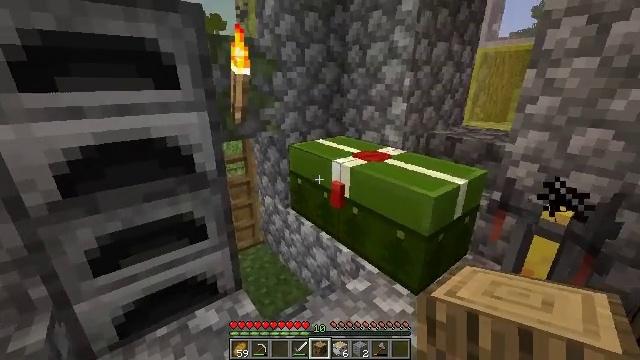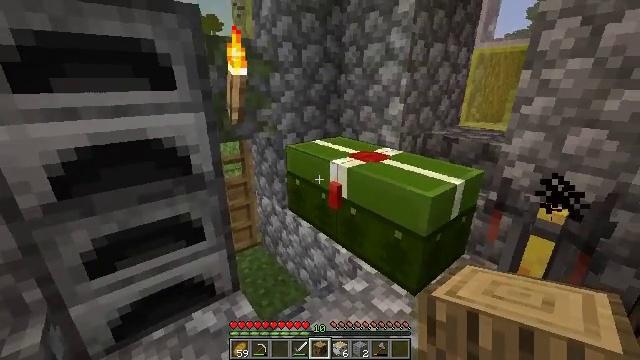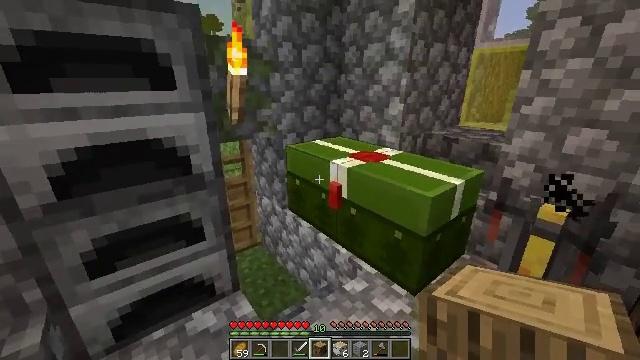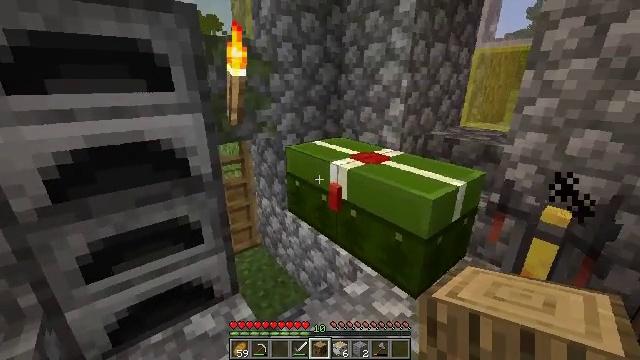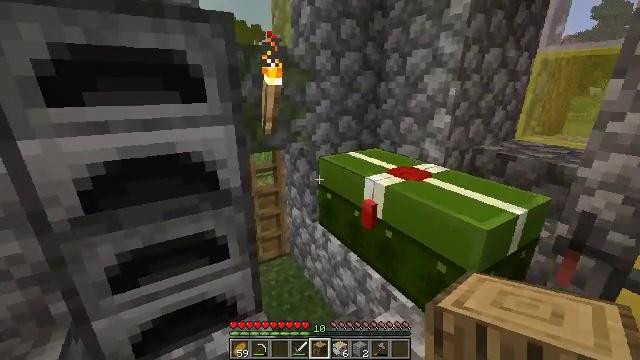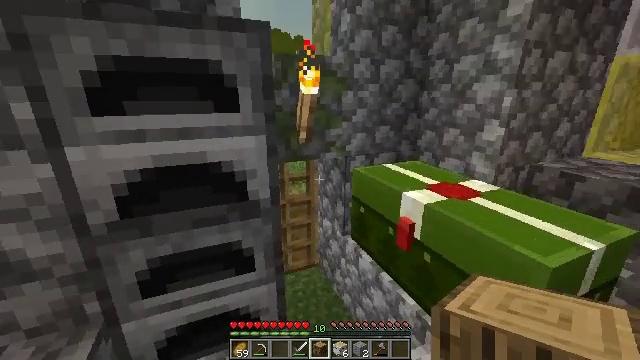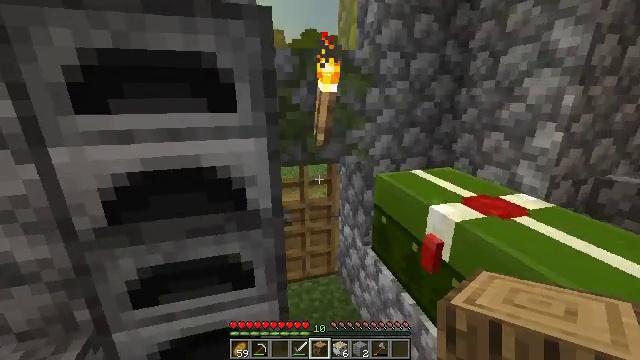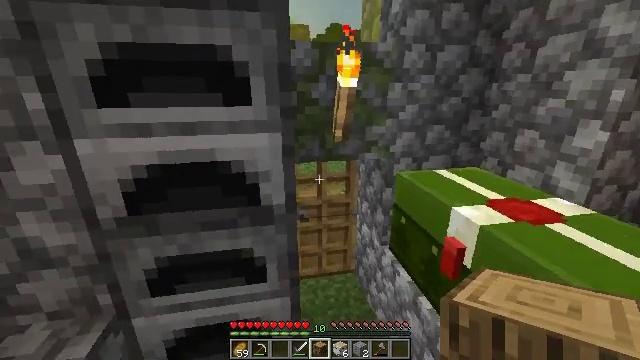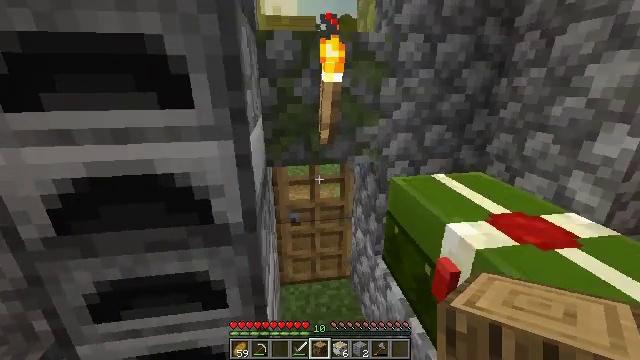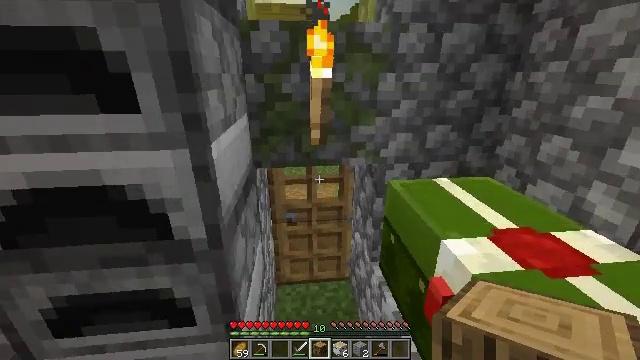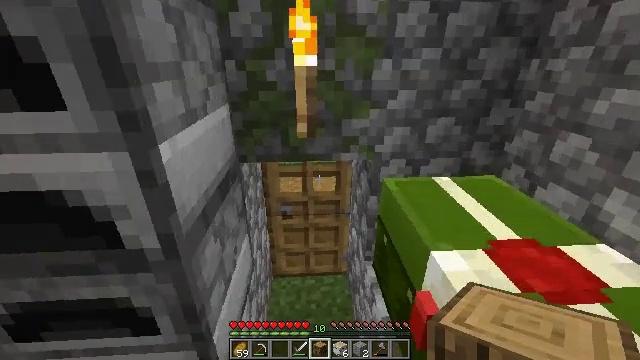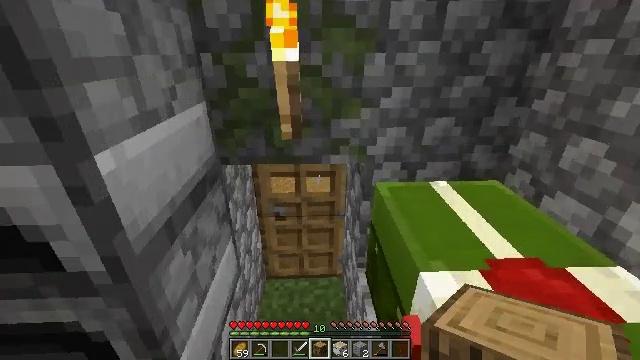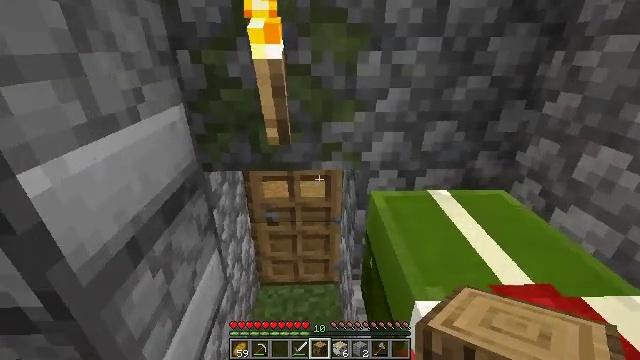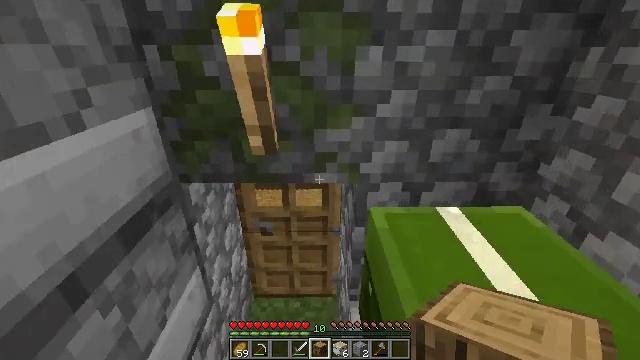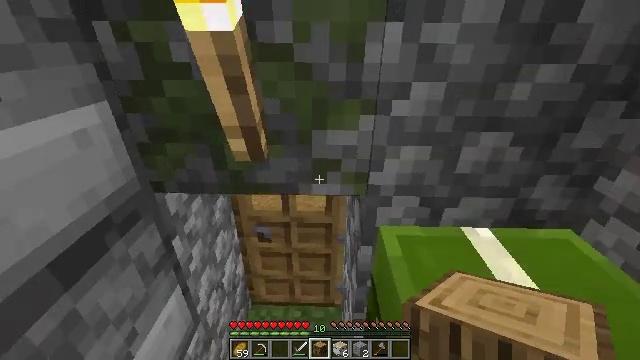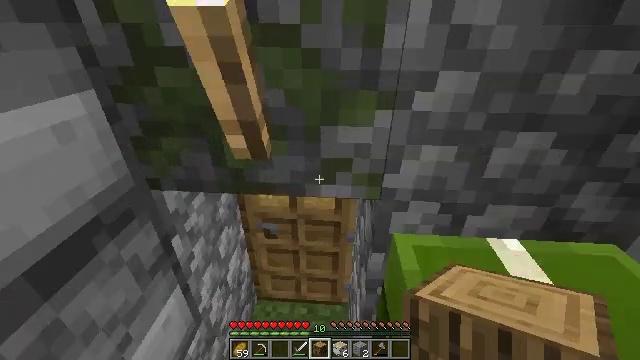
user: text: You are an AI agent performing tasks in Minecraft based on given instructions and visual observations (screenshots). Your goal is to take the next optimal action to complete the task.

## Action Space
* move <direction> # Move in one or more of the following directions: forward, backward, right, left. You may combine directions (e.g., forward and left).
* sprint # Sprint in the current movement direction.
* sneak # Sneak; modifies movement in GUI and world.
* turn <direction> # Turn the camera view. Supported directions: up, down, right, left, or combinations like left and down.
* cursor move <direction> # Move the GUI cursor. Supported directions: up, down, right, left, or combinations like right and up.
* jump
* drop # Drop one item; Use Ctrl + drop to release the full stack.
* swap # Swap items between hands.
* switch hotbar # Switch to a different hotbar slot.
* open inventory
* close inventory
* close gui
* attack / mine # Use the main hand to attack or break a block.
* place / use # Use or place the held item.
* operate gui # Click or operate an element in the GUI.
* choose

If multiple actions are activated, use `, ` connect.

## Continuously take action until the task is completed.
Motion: motion action
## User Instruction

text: Remove the tall grass to clear the area.
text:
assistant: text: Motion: no_op
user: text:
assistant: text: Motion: no_op
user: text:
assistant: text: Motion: move forward
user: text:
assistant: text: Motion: move forward, turn left and up
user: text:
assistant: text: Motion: move forward and move right, turn left and up
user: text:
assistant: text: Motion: move forward and move right, turn left
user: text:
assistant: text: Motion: move forward and move right, turn left
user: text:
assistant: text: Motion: move forward and move right, turn left and down
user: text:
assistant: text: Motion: move forward and move right, turn left and down
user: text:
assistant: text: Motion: move forward and move right, turn left and down
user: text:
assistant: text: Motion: move forward, turn left and down
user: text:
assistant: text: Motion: move forward
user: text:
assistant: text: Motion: move forward
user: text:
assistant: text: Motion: move forward, turn left and down
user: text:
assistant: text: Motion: move forward, turn left and down
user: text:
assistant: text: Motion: move forward, turn left and down
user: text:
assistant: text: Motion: move forward, turn left
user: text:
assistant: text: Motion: move forward, turn left and down
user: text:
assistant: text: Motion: move forward and move left
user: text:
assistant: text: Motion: move forward and move left
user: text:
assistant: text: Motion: move forward and move left
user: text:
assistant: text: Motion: move forward and move left, turn right
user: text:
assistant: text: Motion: move forward, turn right
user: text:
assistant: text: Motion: move forward, turn right
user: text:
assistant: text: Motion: move forward, turn right
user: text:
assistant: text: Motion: turn right
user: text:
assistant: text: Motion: turn right
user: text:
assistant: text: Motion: no_op
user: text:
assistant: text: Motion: use / place
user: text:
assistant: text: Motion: use / place